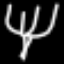
Label: fork